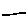
Label: line